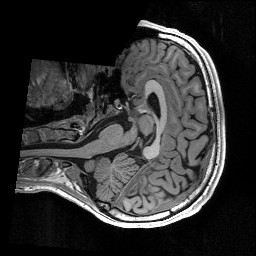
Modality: T1w
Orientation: axial
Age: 18
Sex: male
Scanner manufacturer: siemens
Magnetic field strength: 3 T
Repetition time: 2.53 s
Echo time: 0.00267 s